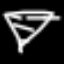
Label: diamond